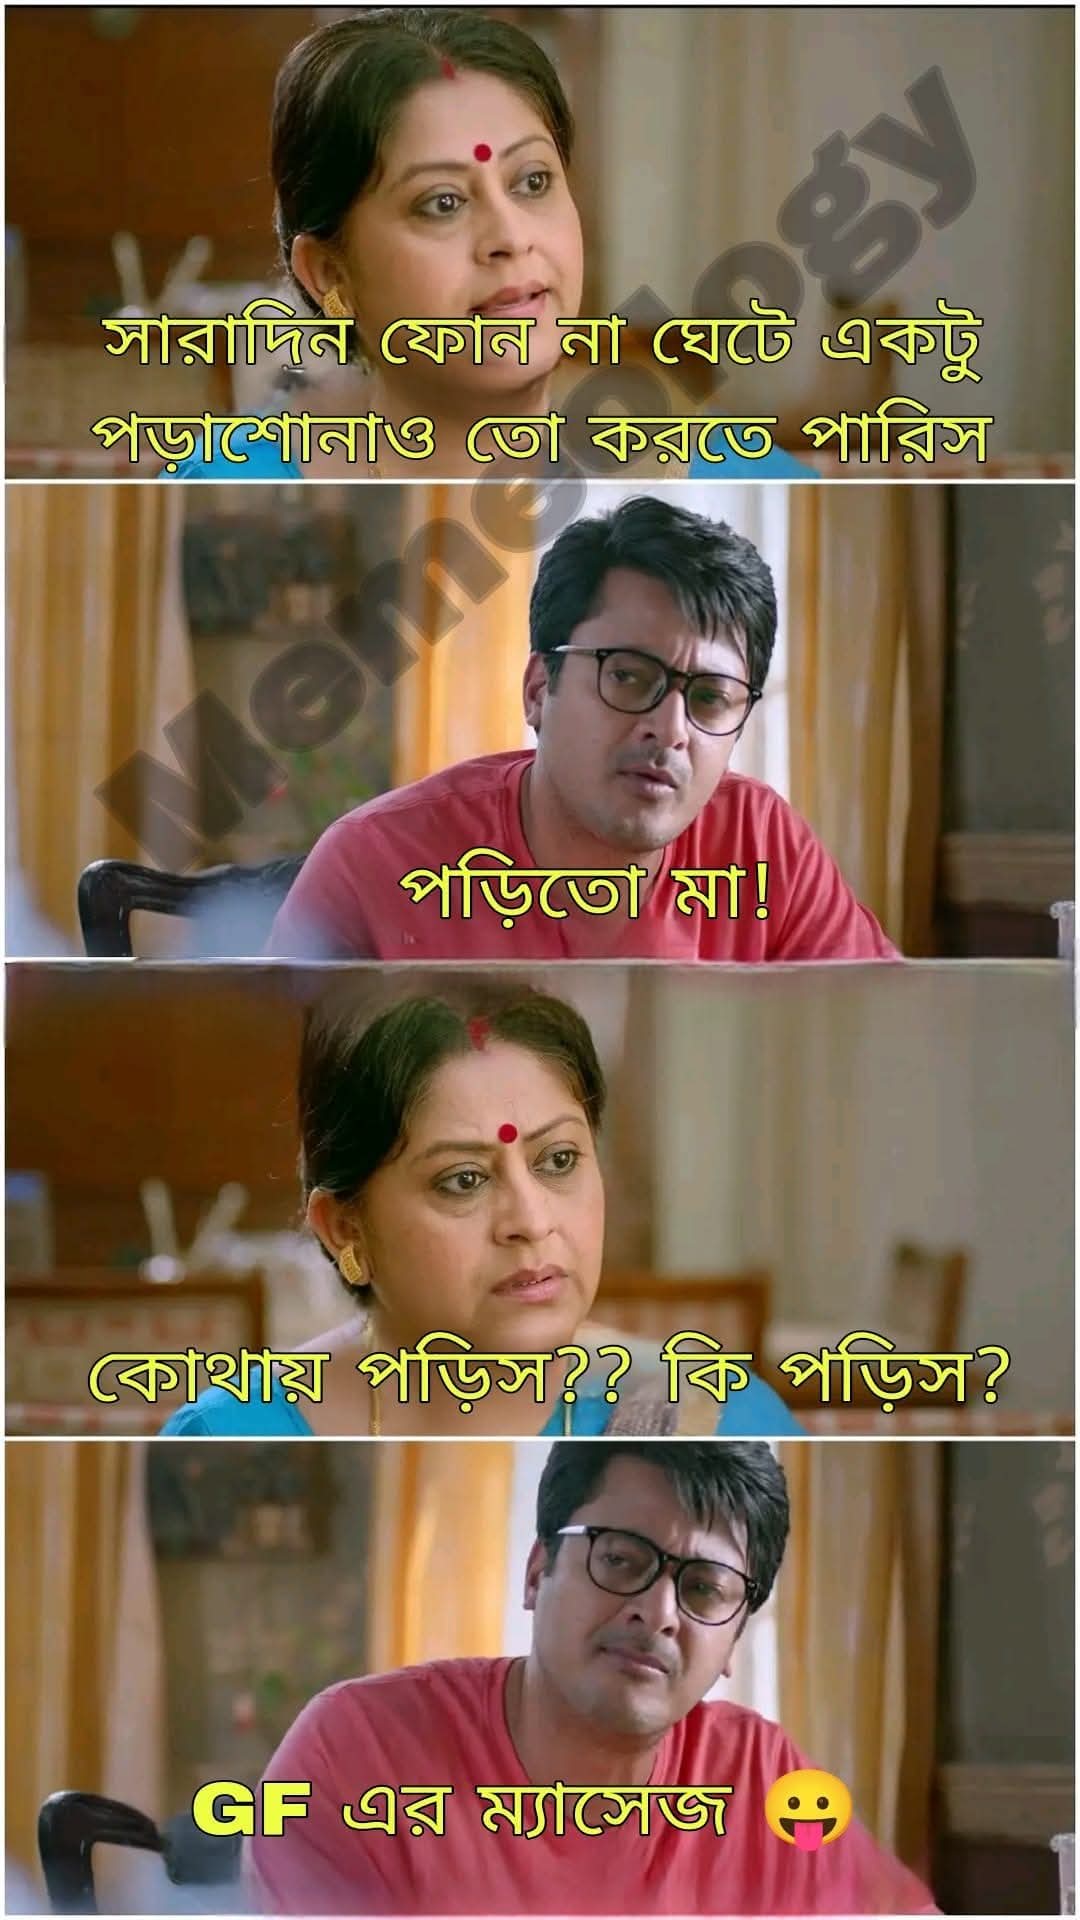
Text: সারাদিন ফোন না একটু পড়াশোনাও তো করতে পারিস Me পড়িতো মা! কোথায় পড়িস?? কি পড়িস? GF এর ম্যাসেজ
Label: Non Hate